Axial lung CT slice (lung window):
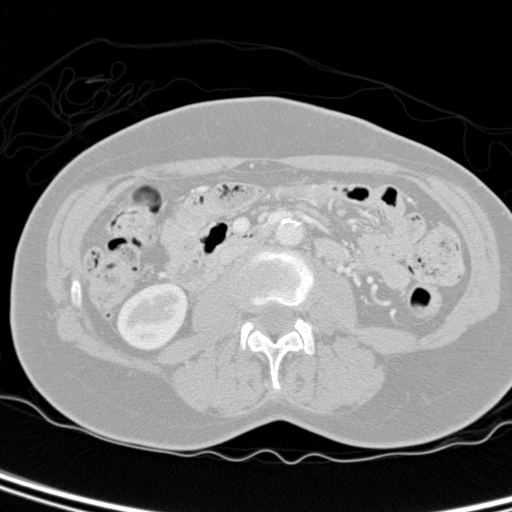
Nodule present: no